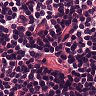
Metastatic tissue present: no